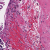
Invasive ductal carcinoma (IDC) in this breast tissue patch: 1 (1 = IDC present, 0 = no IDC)